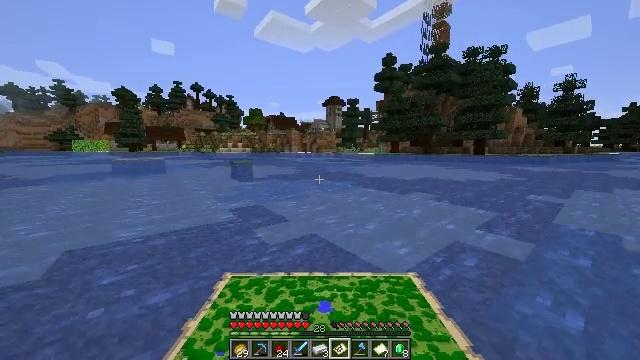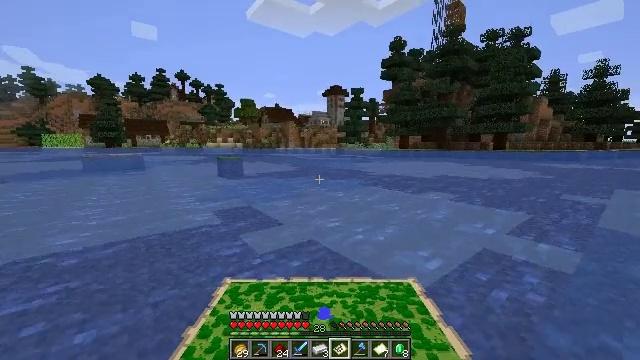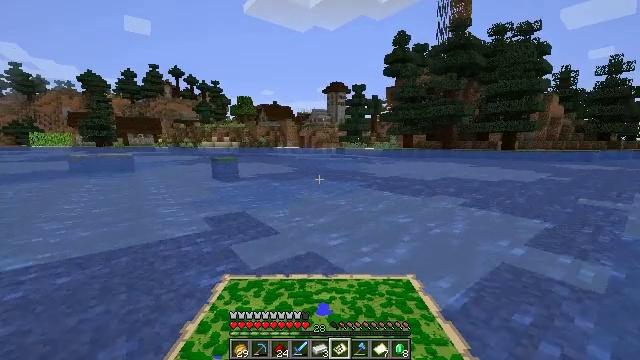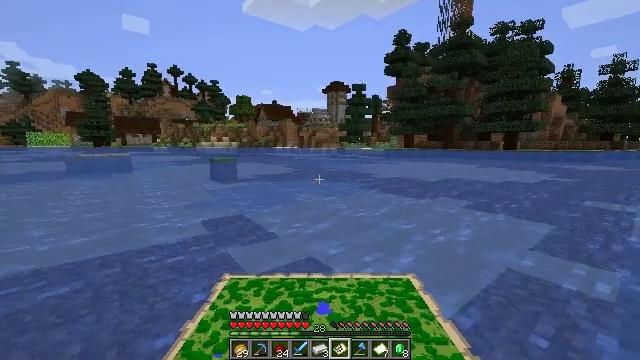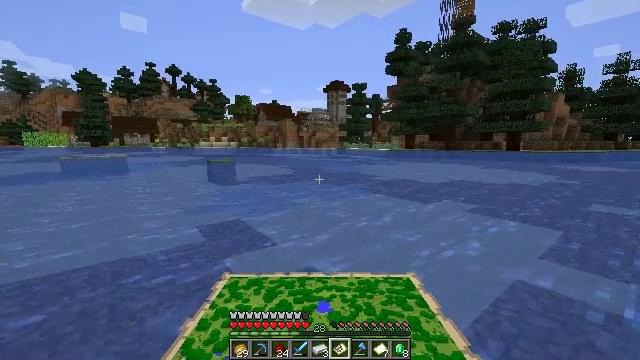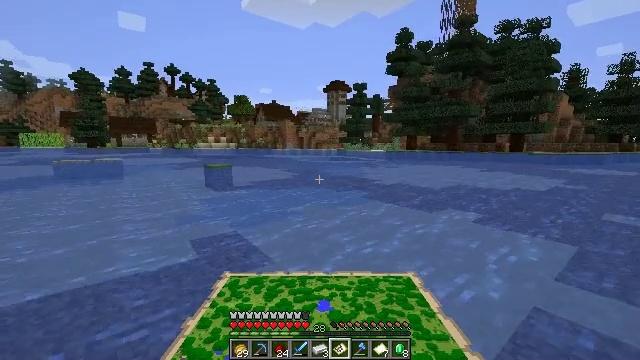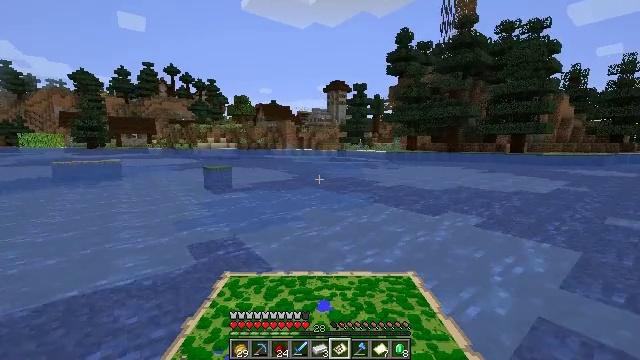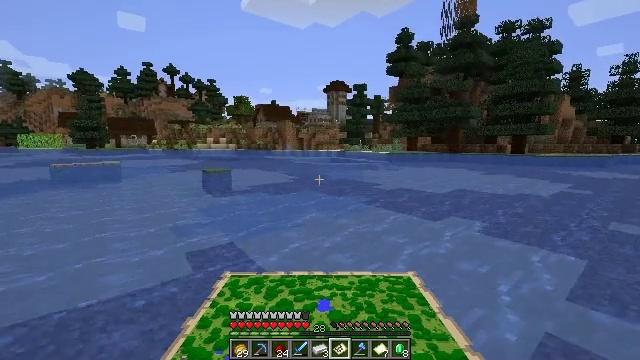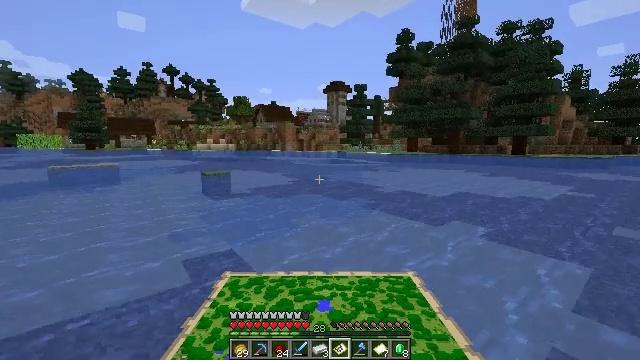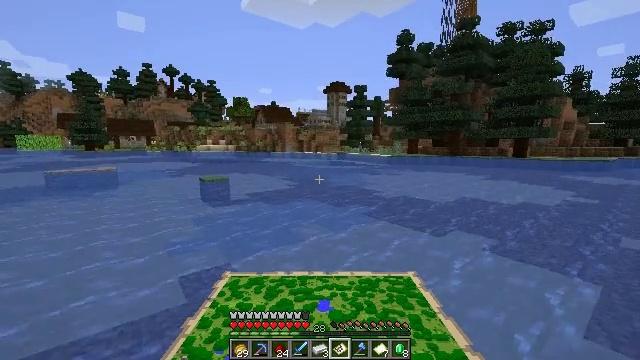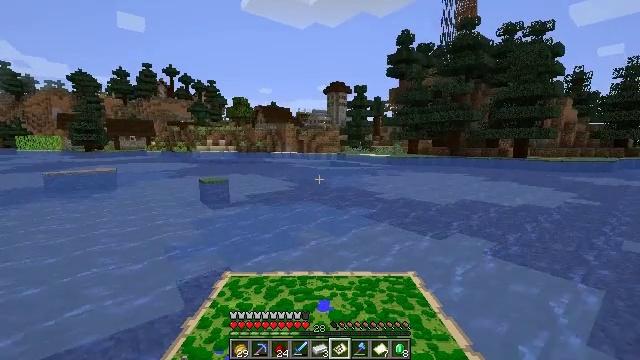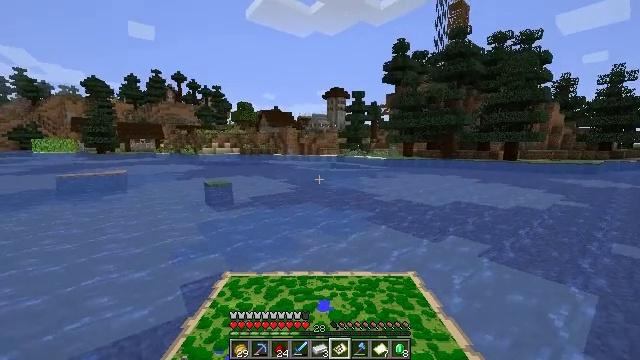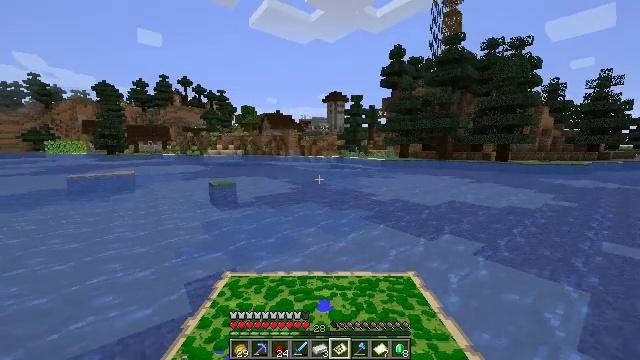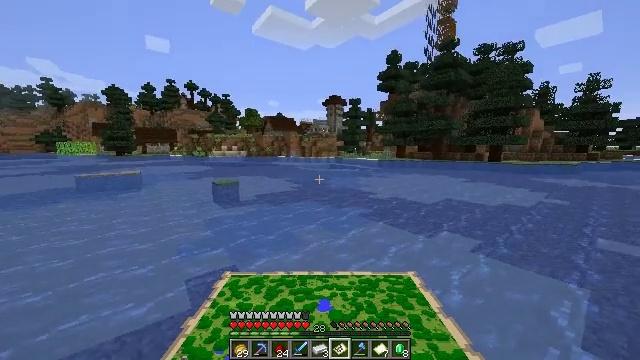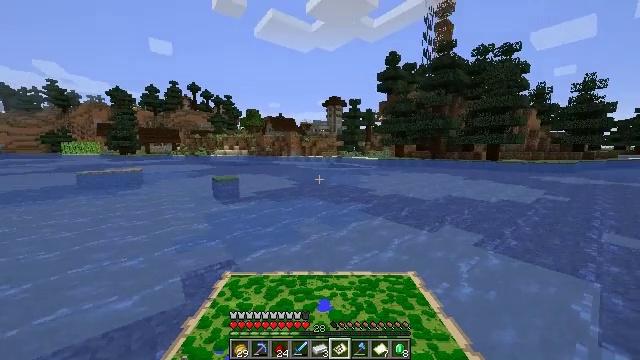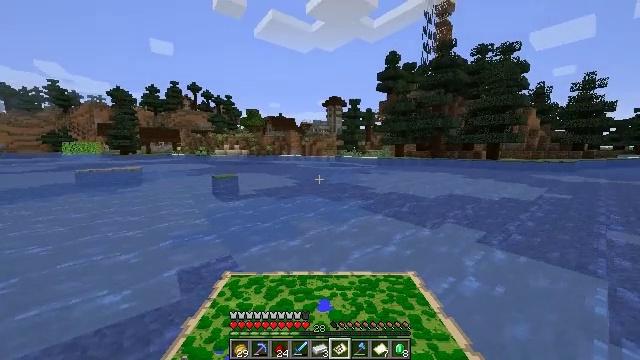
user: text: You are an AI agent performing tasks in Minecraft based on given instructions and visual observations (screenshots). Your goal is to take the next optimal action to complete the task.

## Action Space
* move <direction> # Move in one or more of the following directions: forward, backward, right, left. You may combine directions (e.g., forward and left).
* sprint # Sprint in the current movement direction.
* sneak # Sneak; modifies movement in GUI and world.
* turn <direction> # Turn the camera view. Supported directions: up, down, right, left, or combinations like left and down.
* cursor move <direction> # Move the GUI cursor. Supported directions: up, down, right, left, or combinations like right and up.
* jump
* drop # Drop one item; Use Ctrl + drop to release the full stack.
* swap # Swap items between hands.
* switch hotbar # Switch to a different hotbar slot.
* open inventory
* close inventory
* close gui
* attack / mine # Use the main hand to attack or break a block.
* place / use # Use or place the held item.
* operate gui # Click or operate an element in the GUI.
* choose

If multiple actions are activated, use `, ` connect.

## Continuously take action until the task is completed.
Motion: motion action
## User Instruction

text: Put leather in the center and surround it with sticks to craft an item frame.
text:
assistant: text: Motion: move forward, jump
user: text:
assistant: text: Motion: move forward, jump
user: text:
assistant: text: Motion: move forward, jump
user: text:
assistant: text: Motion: move forward, jump
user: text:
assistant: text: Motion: move forward, jump
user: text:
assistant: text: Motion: move forward, jump
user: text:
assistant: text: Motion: move forward, jump
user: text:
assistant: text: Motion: move forward, jump
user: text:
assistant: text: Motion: move forward, sprint, jump
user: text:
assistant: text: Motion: move forward, sprint, jump
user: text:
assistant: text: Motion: move forward, sprint, jump
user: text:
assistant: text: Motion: move forward, jump
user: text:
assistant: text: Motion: move forward, jump
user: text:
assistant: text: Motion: move forward, jump
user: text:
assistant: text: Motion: move forward, jump
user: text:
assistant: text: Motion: move forward, jump
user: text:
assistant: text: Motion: move forward, sprint, jump
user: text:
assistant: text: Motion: move forward, sprint, jump
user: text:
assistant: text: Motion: move forward, sprint, jump
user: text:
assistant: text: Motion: move forward, jump
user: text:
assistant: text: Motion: move forward, jump
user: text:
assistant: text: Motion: move forward, jump
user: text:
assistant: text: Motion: move forward, sprint, jump
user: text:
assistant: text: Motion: move forward, sprint, jump
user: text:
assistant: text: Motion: move forward, sprint, jump
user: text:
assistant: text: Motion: move forward, sprint, jump
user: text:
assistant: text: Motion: move forward, jump
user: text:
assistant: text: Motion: move forward, jump
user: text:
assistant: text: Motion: move forward, jump
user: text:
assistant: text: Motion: move forward, sprint, jump